Question: I am plotting histograms on a subplot, where each plot has two histograms as shown in one part of the subplot below:

I would want the hist with variable named 'result_uT_per_window' to have red legend, and hist with variable named 'uT_top_of_global_window' to have blue legend. I thought what I have in code is supposed to do that, but it doesn't. This is the code:
'''
hold on
hist(nonzeros(result_uT_per_window(:,window_no)))
hist(uT_top_of_global_window)
h = findobj(gca, 'Type','patch');
set(h(1), 'FaceColor','r', 'EdgeColor','w')
set(h(2), 'FaceColor','b', 'EdgeColor','w')
xlabel('Total Velocity (in m/s)')
ylabel('Frequency')
legend('From moving window','From global window')
'''
Can you notice where am I going wrong? Thanks.
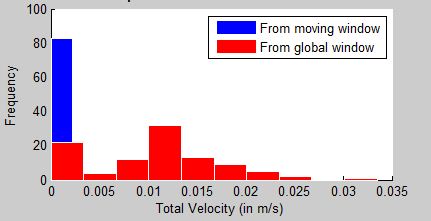
Answer: You go wrong in assuming that 'h(1)' is what was produced by your first 'hist' command:
'''
data1=normrnd(10,1,10000,1);
data2=normrnd(20,1,10000,1);
figure;
hold on;
hist(data1);
hist(data2);
h = findobj(gca, 'Type','patch');
set(h(1), 'FaceColor','r', 'EdgeColor','w') % color h1 plot red
set(h(2), 'FaceColor','b', 'EdgeColor','w') % color h2 plot blue
'''
produces

showing that data1 (with mean value 10) is plotted in blue, proving that its handle is h(2) even though it was plotted first.
Hence, to solve your problem you could write
'''
h = flipud(findobj(gca, 'Type','patch'));
'''
to bring the handles in 'h' in the order that you expect.